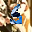
Label: 5